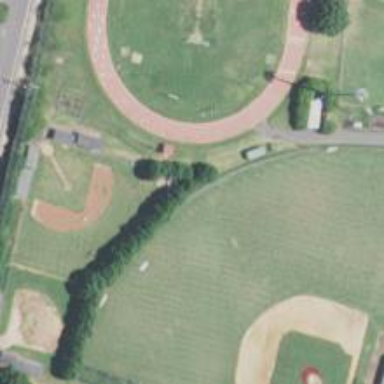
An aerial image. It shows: Baseball pitch for leisure and sports activities.